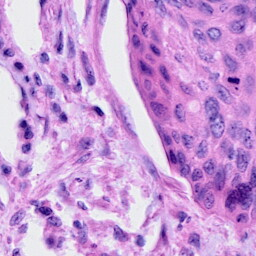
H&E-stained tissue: Cervix